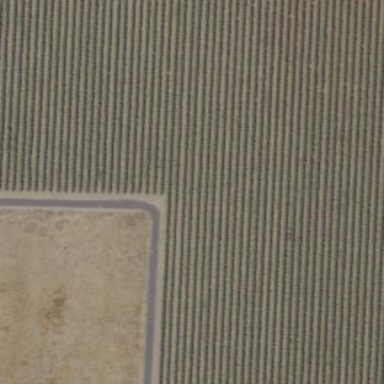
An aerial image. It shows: Vineyard growing grapes.